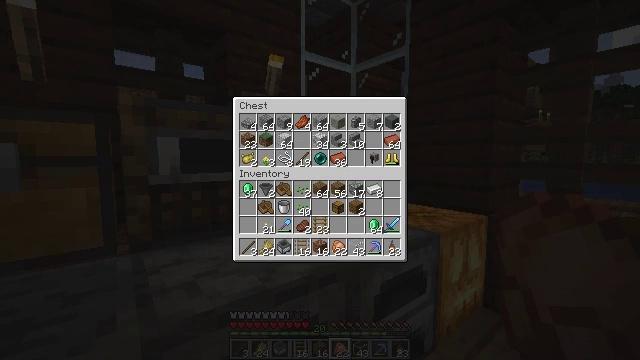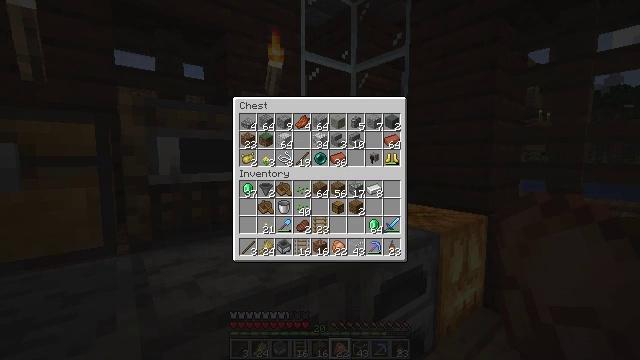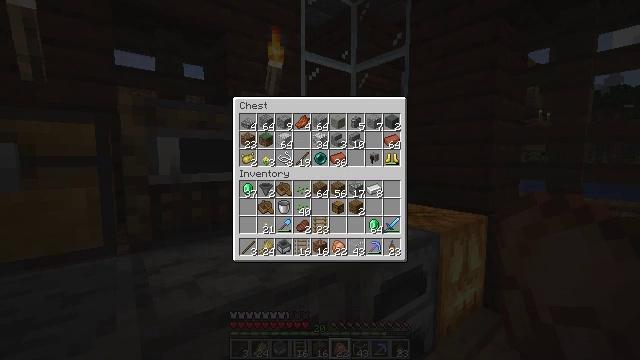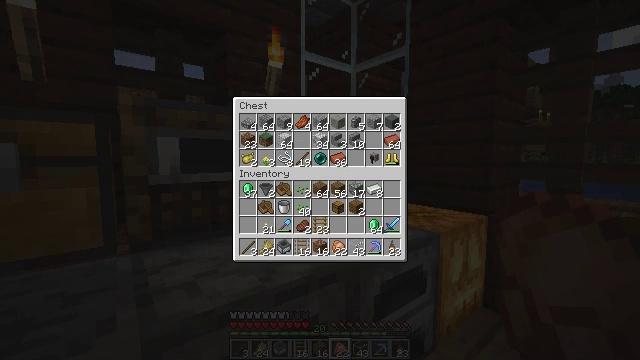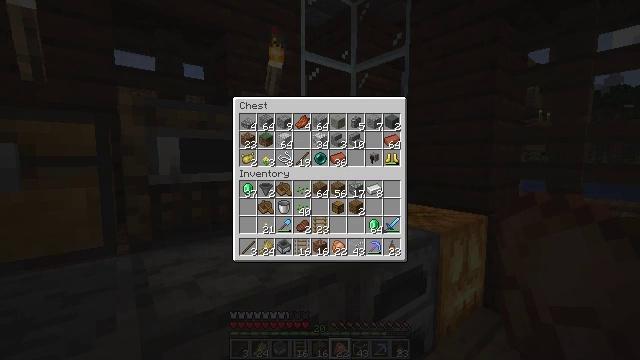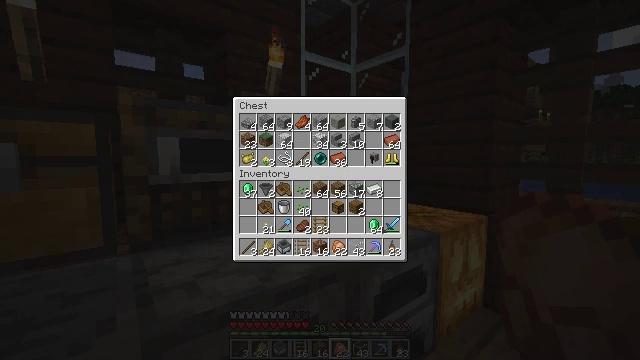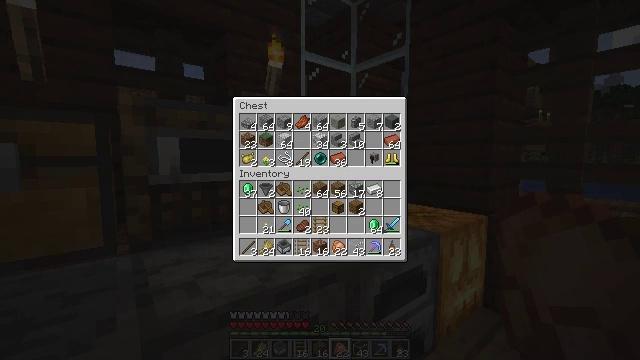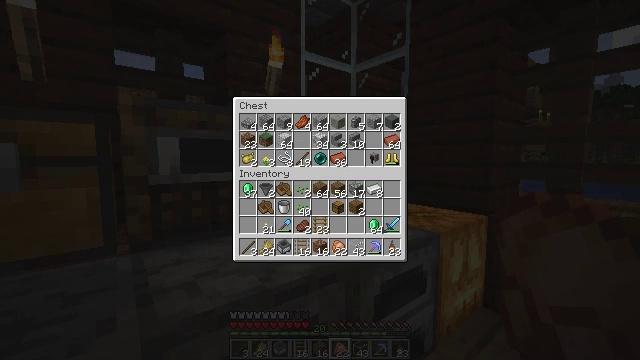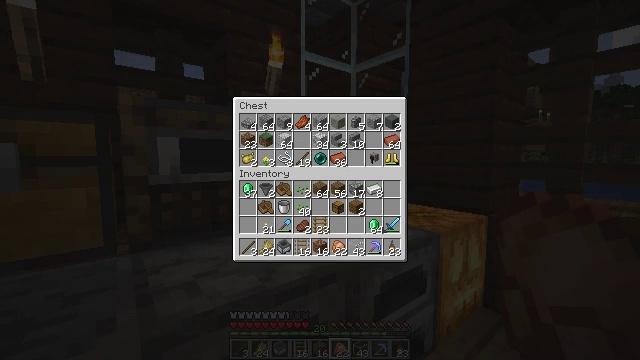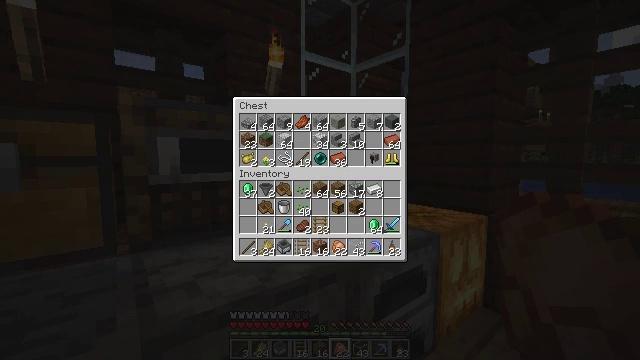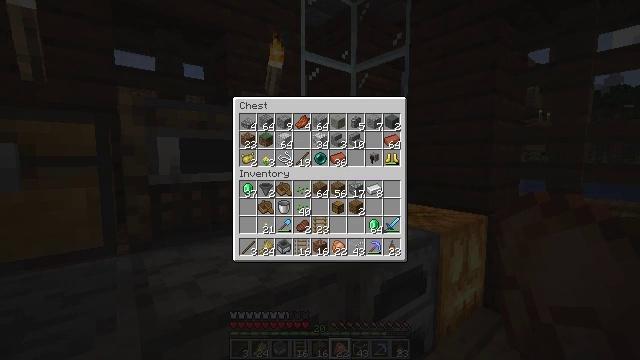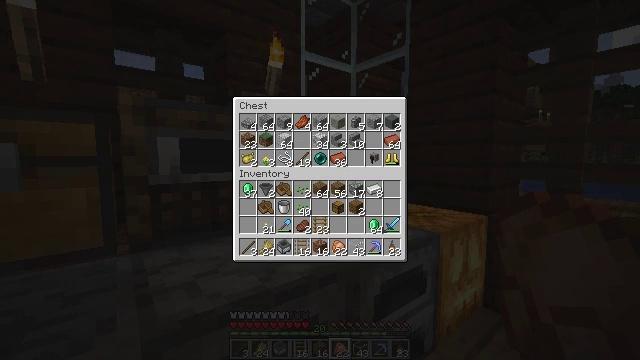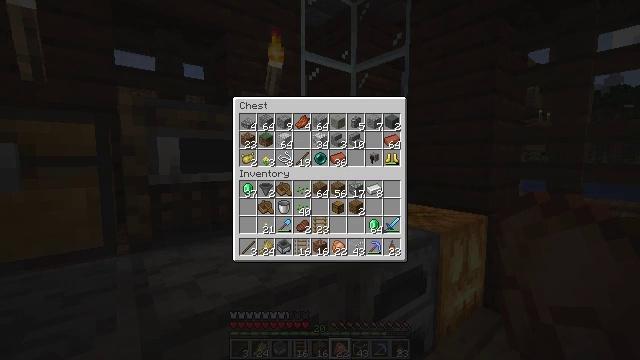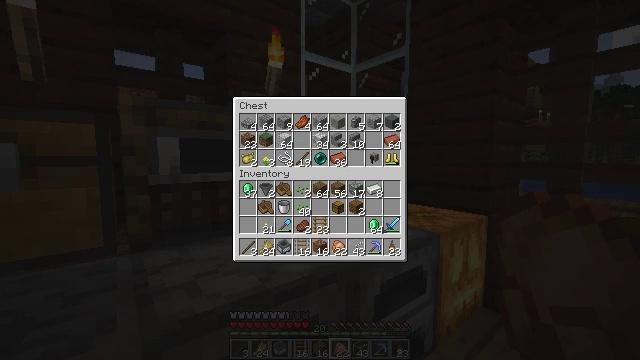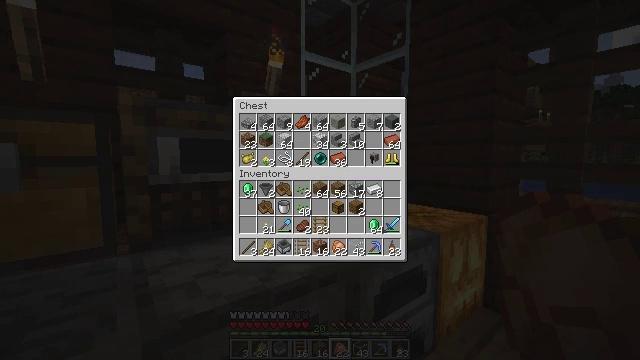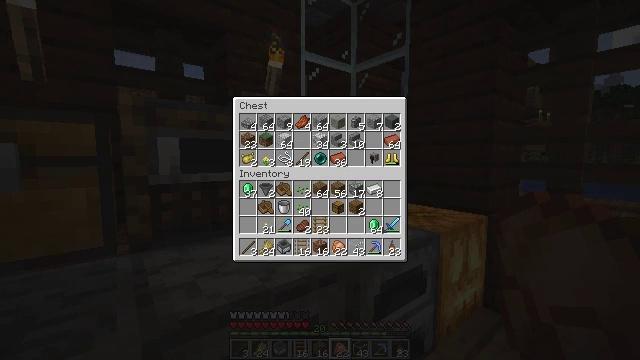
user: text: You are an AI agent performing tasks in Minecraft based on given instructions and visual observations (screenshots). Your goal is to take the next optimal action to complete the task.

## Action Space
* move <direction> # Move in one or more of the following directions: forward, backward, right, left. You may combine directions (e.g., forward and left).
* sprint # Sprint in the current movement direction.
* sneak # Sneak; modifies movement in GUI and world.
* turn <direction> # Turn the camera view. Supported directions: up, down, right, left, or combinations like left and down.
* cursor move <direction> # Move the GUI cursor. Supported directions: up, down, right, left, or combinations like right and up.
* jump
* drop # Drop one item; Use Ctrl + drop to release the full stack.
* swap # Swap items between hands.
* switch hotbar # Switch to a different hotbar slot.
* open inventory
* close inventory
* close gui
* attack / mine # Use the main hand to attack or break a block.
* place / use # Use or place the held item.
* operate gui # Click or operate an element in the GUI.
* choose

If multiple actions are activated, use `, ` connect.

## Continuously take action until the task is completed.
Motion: motion action
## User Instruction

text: Combine materials at the crafting table to get an observer.
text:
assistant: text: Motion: operate gui
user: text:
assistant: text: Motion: no_op
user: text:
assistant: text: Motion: no_op
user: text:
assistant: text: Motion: no_op
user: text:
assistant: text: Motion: no_op
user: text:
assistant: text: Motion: no_op
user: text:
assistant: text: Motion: no_op
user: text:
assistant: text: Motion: no_op
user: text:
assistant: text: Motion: no_op
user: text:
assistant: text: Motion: no_op
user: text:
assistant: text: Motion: no_op
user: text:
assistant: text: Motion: no_op
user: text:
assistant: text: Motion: no_op
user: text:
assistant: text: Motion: no_op
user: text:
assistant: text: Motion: no_op
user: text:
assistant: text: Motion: no_op
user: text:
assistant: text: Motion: no_op
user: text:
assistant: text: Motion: no_op
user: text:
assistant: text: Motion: no_op
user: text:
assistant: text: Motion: no_op
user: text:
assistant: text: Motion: no_op
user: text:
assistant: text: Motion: no_op
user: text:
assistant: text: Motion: no_op
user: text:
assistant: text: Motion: no_op
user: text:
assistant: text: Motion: no_op
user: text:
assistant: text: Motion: no_op
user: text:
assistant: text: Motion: no_op
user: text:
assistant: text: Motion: no_op
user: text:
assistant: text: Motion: no_op
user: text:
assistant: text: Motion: no_op